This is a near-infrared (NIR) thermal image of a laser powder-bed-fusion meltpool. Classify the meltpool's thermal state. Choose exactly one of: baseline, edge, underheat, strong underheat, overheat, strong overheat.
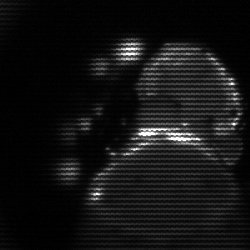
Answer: edge